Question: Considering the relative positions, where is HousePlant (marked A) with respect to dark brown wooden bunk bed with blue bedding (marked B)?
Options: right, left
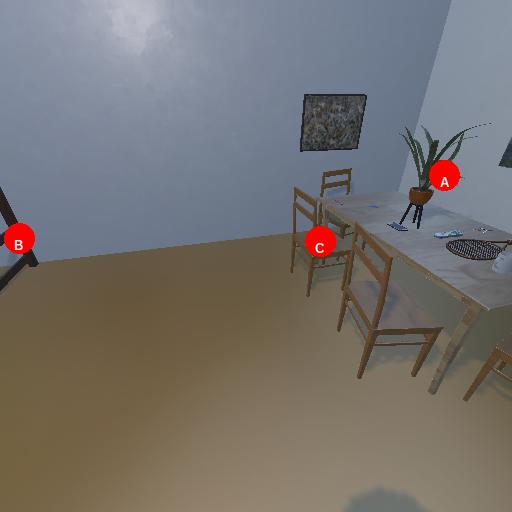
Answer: right